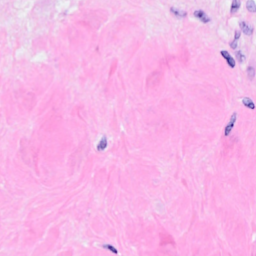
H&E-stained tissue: Breast